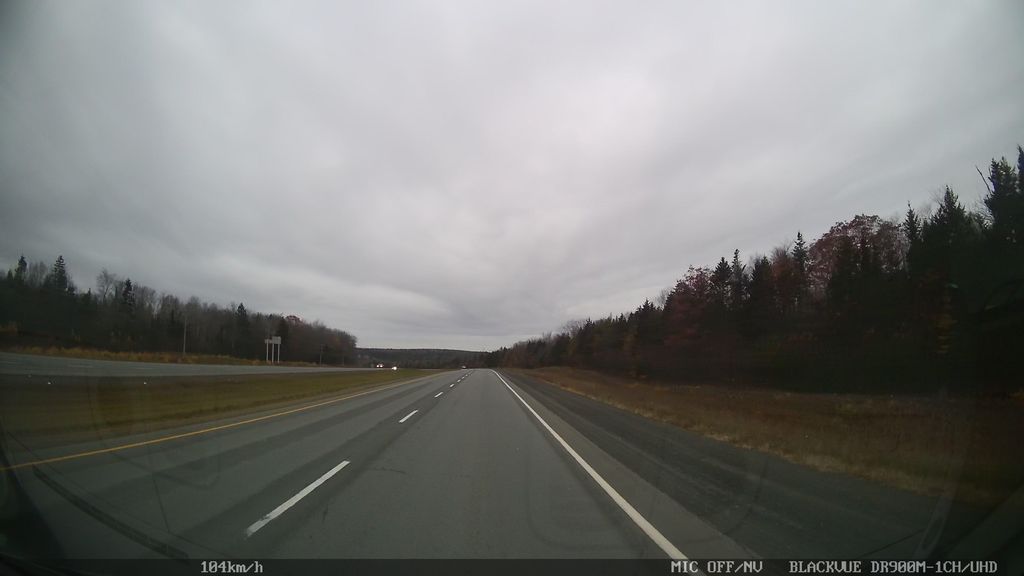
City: halifax